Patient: sex M, age 33
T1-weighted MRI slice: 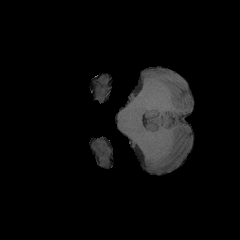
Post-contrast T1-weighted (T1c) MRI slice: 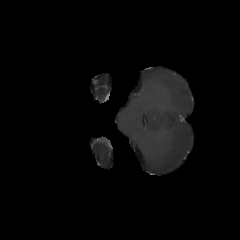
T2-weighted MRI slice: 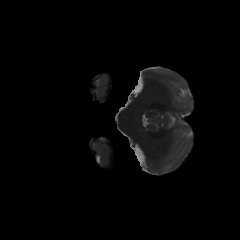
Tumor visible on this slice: no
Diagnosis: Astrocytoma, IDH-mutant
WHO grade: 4